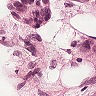
Metastatic tissue present: yes